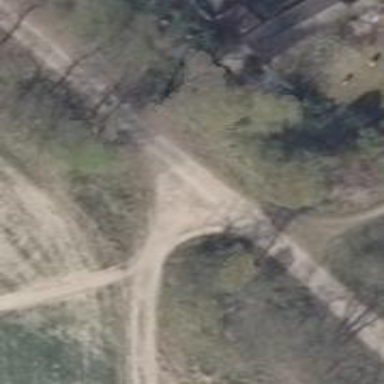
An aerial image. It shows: Gravel track with grade 2 quality.